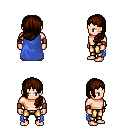
a pixel art fantasy rpg character, male body template, human, light skin, blue cape, gold greaves, brown left-swept hairstyle, leather bracers, four views (front, back, left, right), 2x2 character sprite sheet, small pixel art, hard edges, no anti-aliasing